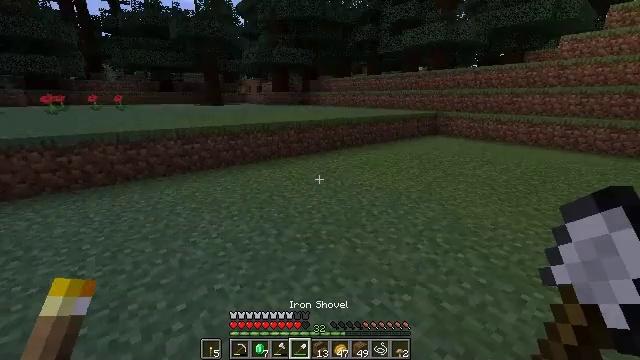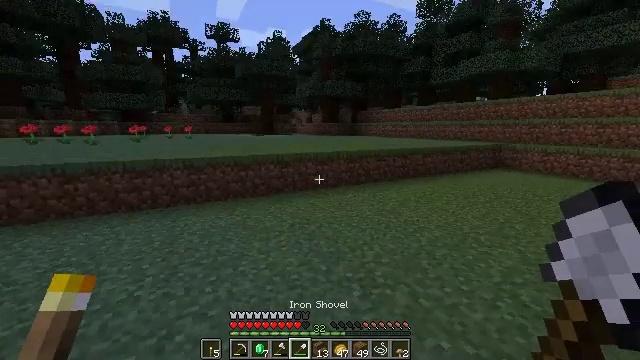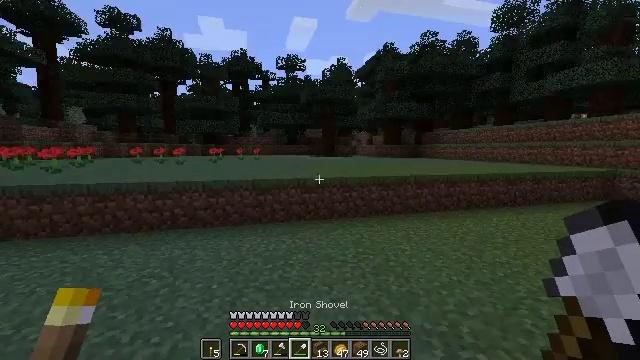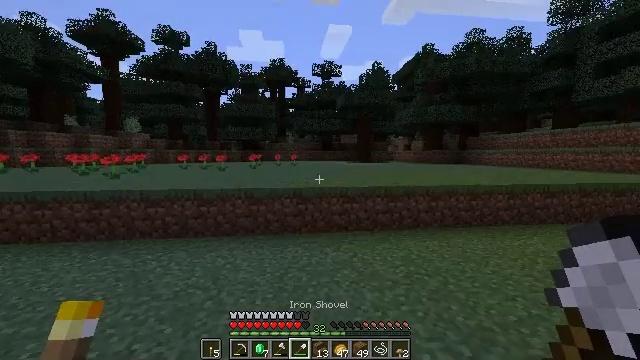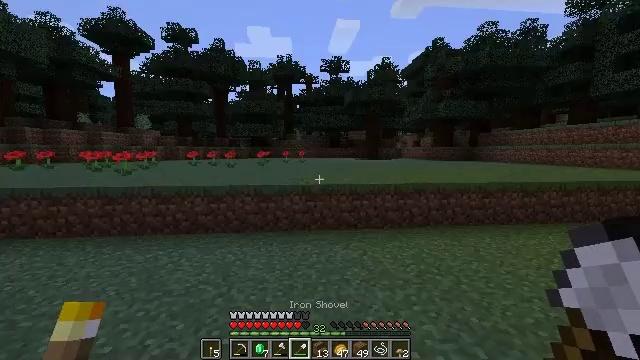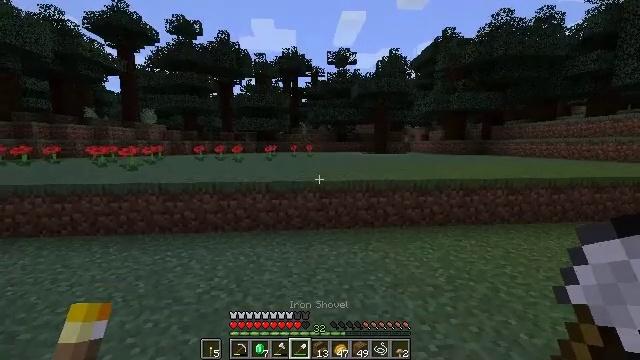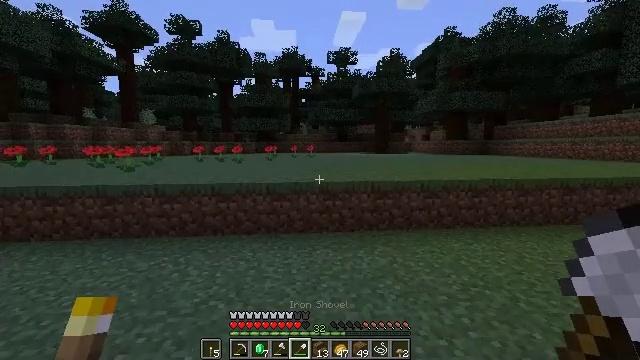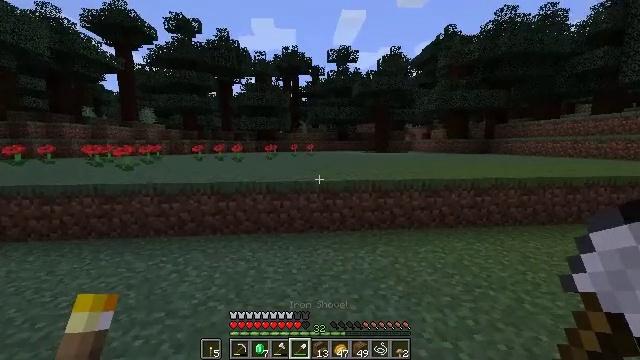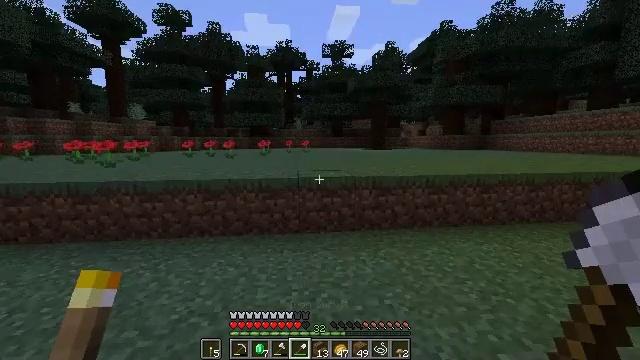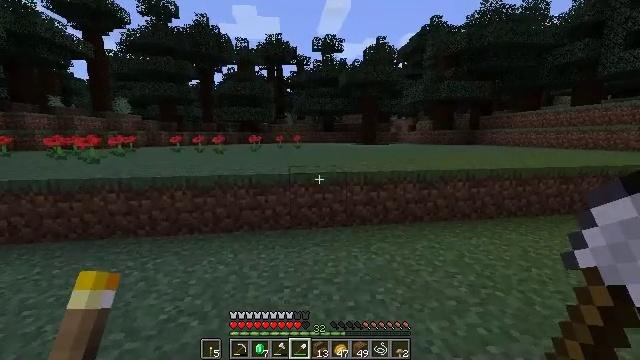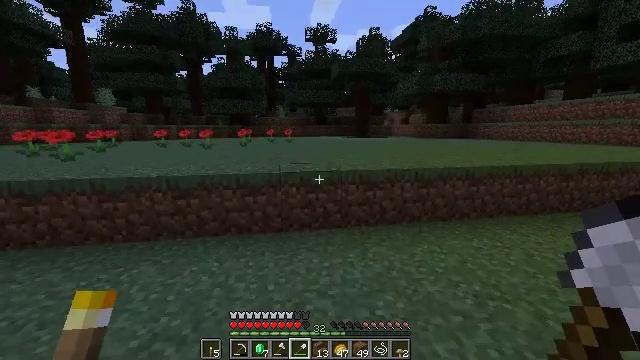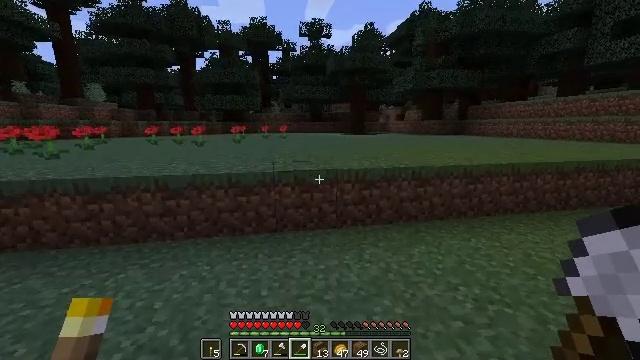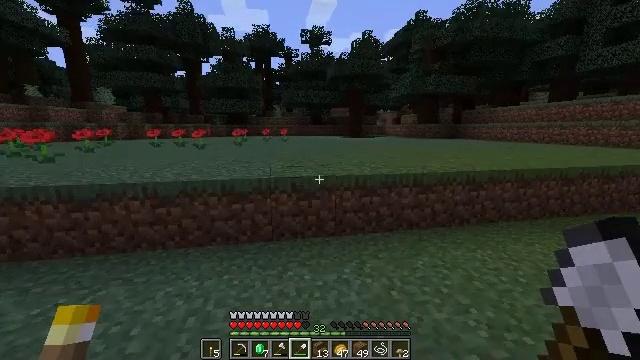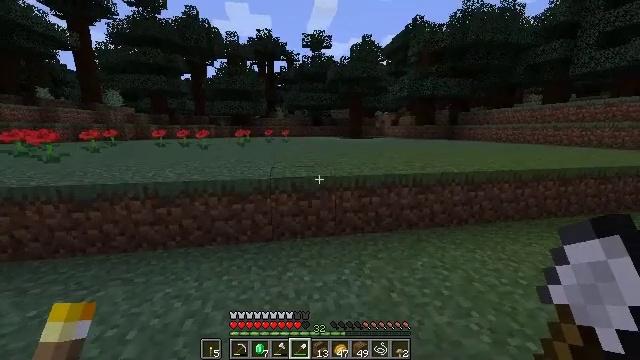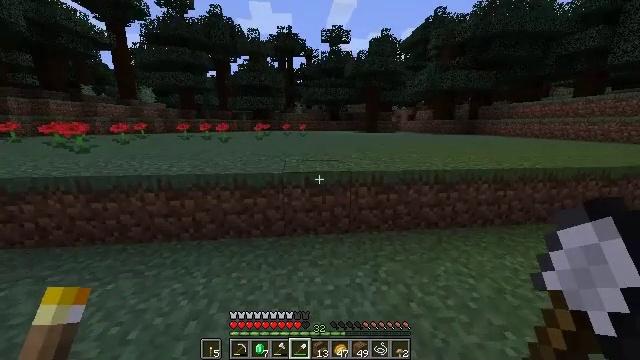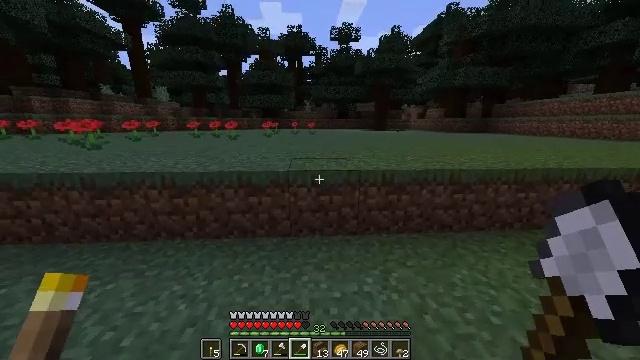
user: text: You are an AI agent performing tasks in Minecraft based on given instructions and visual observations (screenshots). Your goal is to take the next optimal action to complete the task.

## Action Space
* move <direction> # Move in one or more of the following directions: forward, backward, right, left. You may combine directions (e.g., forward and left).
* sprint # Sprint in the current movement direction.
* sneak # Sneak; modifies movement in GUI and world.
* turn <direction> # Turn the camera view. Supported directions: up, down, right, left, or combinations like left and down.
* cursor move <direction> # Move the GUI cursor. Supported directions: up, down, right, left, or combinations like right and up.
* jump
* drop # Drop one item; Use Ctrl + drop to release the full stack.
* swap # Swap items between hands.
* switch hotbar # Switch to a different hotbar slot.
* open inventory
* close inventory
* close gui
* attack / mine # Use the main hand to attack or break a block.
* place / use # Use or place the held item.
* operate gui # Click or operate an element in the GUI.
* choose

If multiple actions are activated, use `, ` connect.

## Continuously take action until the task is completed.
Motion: motion action
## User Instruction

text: Gather poppy from the ground.
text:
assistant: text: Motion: move forward and move left, turn left and up
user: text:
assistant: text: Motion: move forward and move left, turn left and up
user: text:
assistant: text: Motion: move forward and move left, turn left and up
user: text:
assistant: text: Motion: move forward and move left, turn left
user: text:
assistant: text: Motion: move forward, turn left and down
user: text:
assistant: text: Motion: move forward
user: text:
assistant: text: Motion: move forward
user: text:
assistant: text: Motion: move forward, turn right
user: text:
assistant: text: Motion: move forward, turn right and down
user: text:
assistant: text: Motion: move forward, turn right and down
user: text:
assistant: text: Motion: move forward, sprint, turn right
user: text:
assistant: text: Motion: move forward, sprint
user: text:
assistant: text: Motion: move forward, sprint
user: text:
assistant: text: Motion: move forward, turn left and down
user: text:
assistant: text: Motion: move forward, turn left
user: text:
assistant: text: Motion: move forward
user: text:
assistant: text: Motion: move forward
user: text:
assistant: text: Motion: move forward, jump
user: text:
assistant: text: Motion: move forward, jump
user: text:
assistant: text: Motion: move forward, jump
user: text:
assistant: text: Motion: move forward, jump
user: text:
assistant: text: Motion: move forward, jump
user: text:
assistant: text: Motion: move forward, turn right, jump
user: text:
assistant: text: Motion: move forward, turn right, jump
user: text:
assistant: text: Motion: move forward
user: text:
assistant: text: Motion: move forward
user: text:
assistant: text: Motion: move forward
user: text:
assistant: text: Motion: move forward
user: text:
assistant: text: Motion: move forward
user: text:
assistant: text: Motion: move forward, turn left